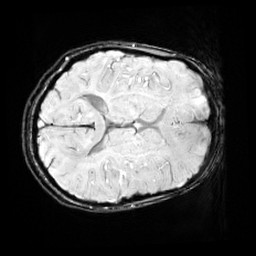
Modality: SWI
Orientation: axial
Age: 14
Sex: female
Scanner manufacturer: siemens
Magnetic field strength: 3 T
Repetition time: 0.027 s
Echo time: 0.02 s